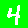
Digit: 4